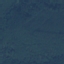
Land use / land cover: Forest